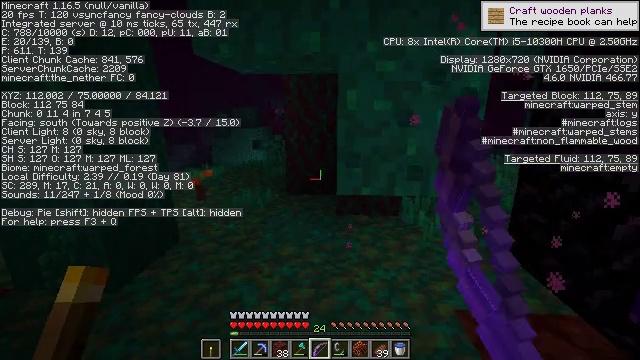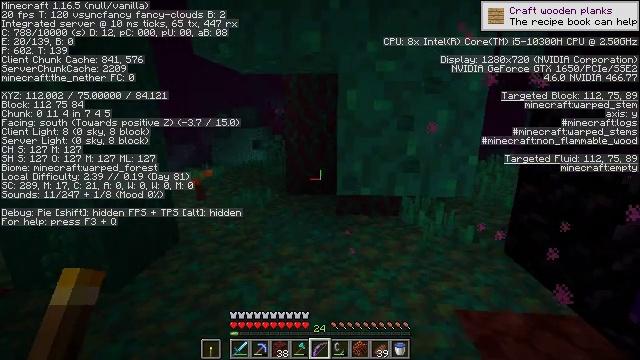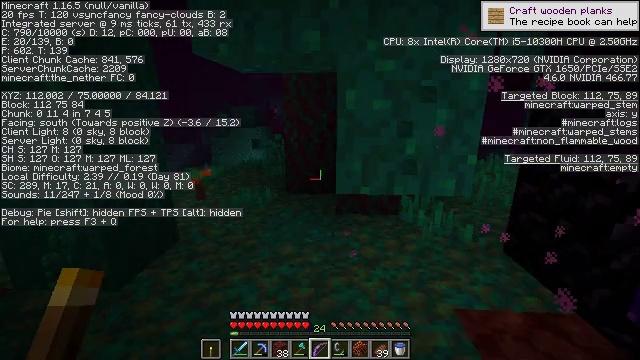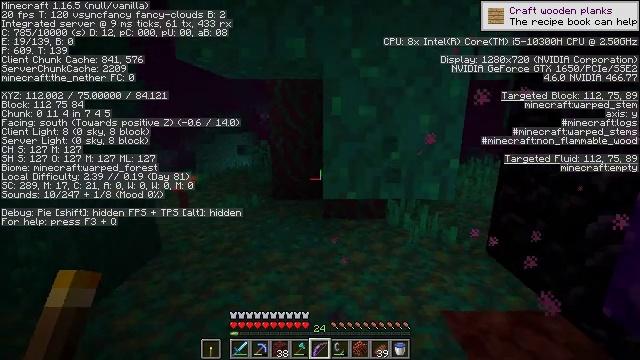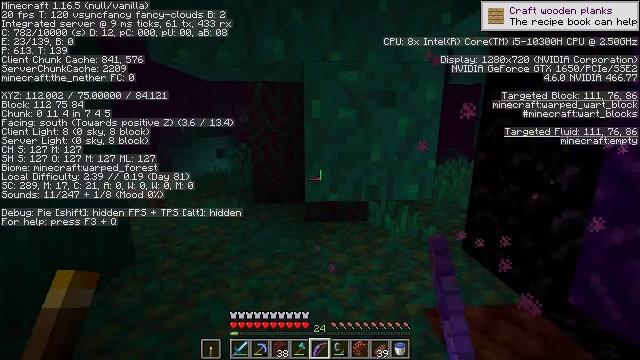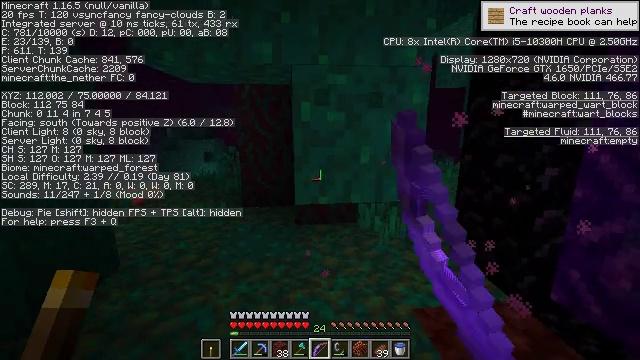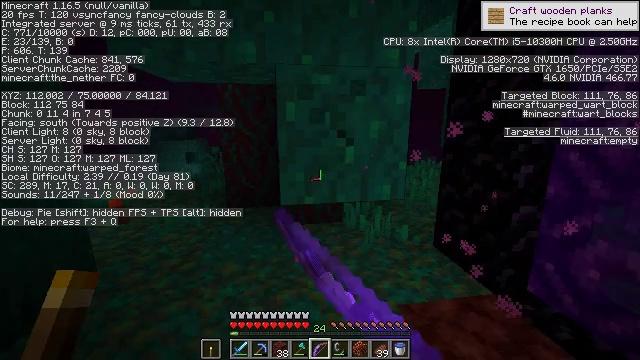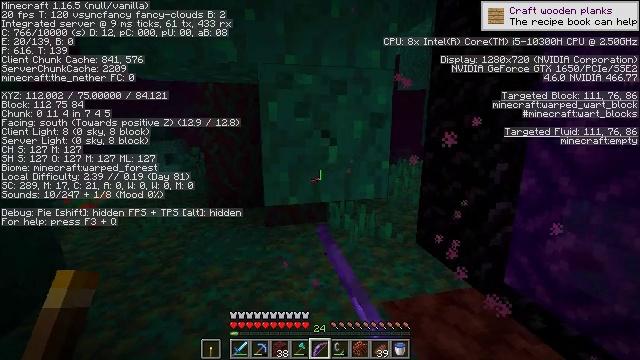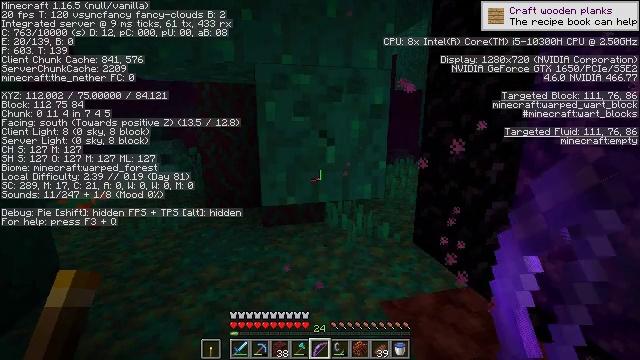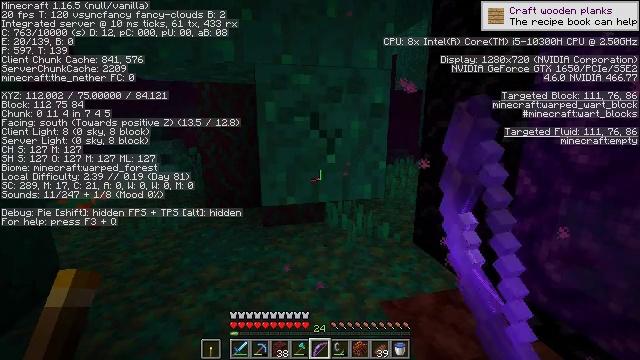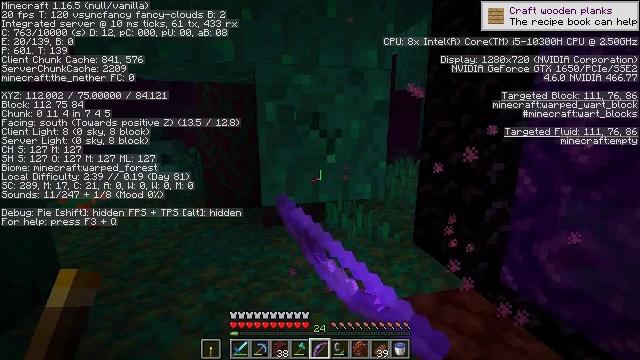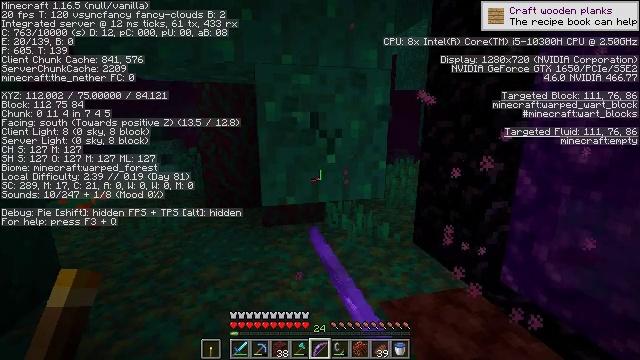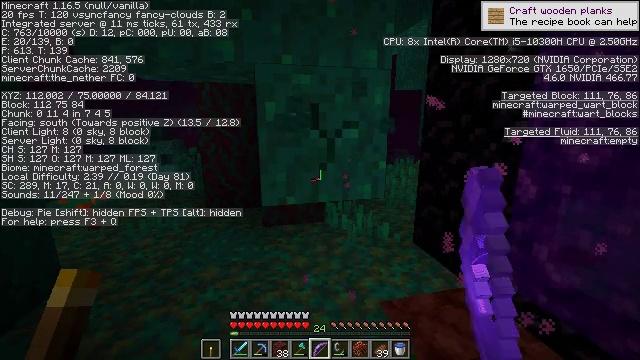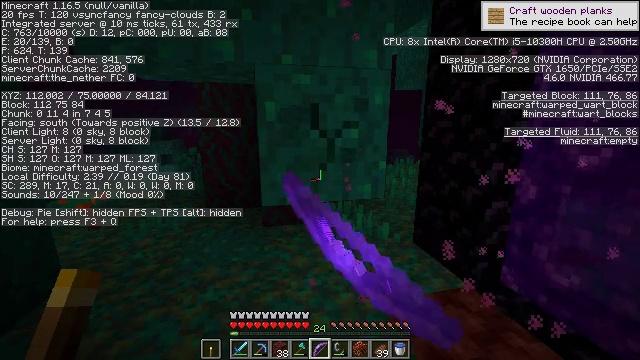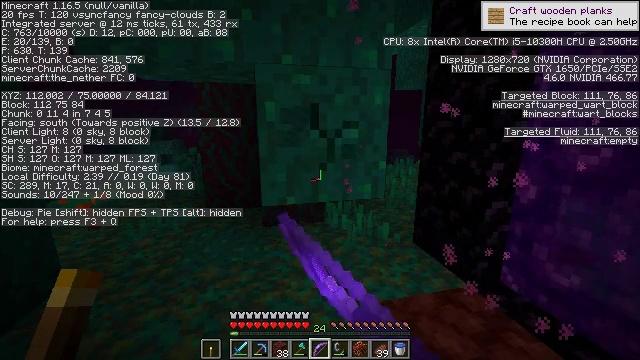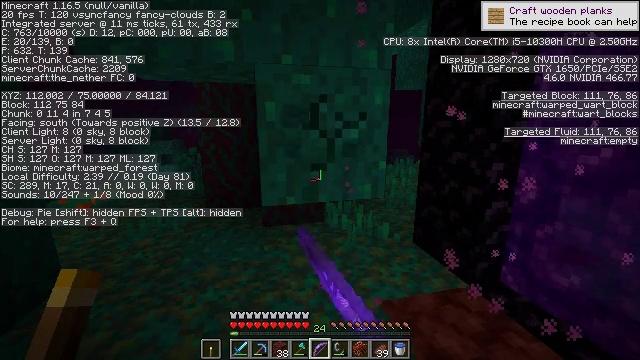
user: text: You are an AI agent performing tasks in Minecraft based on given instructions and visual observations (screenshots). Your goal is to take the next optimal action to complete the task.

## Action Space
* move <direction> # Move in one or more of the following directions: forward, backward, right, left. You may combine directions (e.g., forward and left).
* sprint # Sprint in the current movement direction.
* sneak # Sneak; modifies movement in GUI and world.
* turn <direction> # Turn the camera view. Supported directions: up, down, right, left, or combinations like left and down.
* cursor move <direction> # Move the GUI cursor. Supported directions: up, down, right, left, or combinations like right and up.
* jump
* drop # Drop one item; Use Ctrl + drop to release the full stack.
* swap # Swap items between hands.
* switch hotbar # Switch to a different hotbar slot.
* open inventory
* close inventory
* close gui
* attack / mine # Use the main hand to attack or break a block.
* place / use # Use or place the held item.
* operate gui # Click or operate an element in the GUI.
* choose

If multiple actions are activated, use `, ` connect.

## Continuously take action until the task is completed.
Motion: motion action
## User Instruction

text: Break the warped wart block.
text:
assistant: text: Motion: attack / mine
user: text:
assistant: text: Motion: attack / mine
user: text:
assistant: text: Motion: turn right and up, attack / mine
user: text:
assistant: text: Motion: turn right, attack / mine
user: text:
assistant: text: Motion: turn right, attack / mine
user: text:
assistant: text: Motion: turn right, attack / mine
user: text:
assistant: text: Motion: turn right, attack / mine
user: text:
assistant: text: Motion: attack / mine
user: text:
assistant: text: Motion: attack / mine
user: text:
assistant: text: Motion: attack / mine
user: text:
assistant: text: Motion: attack / mine
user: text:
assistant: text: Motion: attack / mine
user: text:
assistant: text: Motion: attack / mine
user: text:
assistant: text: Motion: attack / mine
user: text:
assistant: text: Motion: attack / mine
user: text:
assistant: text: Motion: attack / mine
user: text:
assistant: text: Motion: attack / mine
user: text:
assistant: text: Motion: attack / mine
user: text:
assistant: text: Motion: attack / mine
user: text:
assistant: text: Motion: attack / mine
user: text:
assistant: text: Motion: attack / mine
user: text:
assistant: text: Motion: attack / mine
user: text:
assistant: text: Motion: attack / mine
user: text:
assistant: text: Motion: attack / mine
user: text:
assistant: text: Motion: attack / mine
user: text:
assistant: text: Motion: attack / mine
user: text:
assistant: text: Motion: attack / mine
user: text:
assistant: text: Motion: attack / mine
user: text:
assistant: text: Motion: attack / mine
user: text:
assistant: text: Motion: attack / mine